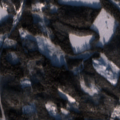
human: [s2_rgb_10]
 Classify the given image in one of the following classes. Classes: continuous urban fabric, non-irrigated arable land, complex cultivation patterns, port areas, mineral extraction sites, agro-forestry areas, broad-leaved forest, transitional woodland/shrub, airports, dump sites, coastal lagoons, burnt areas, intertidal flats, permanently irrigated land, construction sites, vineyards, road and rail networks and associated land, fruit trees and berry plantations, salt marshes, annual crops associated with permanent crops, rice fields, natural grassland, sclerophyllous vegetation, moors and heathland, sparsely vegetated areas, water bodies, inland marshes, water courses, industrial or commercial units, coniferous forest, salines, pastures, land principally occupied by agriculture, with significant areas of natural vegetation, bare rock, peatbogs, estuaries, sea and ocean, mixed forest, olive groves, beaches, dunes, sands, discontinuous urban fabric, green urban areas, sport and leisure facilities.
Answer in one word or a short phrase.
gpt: coniferous forest, mixed forest, transitional woodland/shrub, water bodies